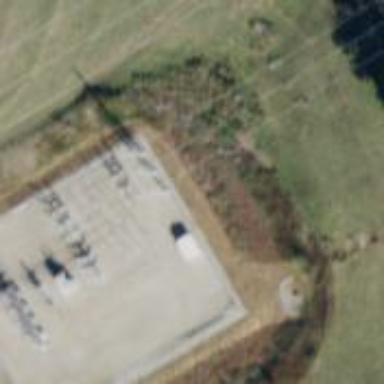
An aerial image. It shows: Distribution substation surrounded by fence.